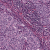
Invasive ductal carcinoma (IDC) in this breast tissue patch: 1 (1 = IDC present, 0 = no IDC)